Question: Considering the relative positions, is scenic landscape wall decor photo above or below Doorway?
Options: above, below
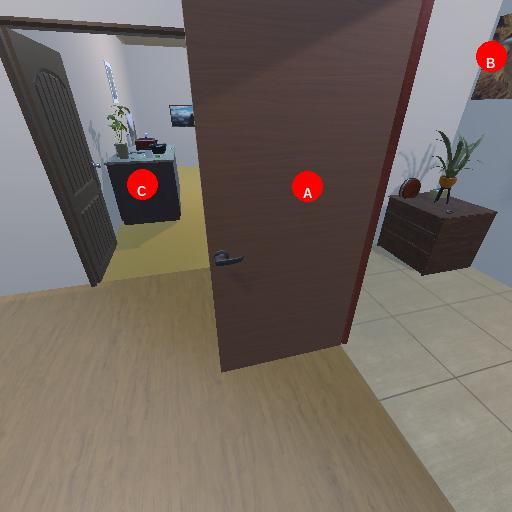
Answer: above